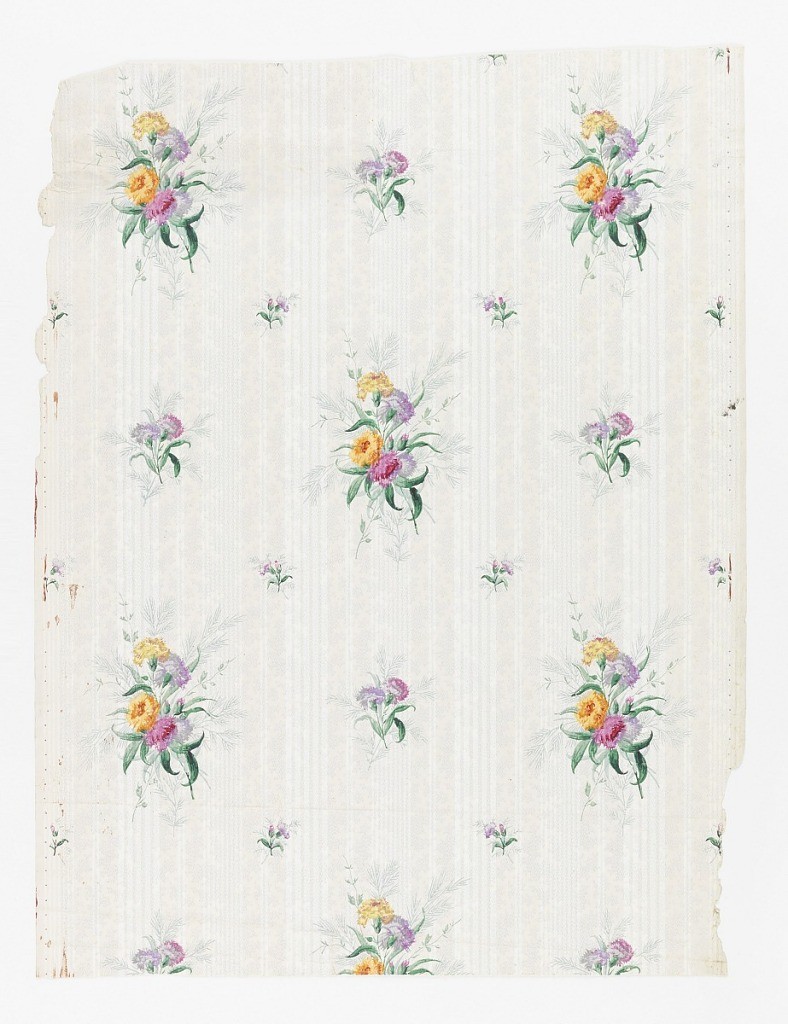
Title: Sidewall
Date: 1860–80
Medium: Machine-printed paper
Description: Multicolor bouquets of carnations printed over gray striped ground.  Bouquets alternate with smaller lavender carnations.